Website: macys
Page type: customer-info-address
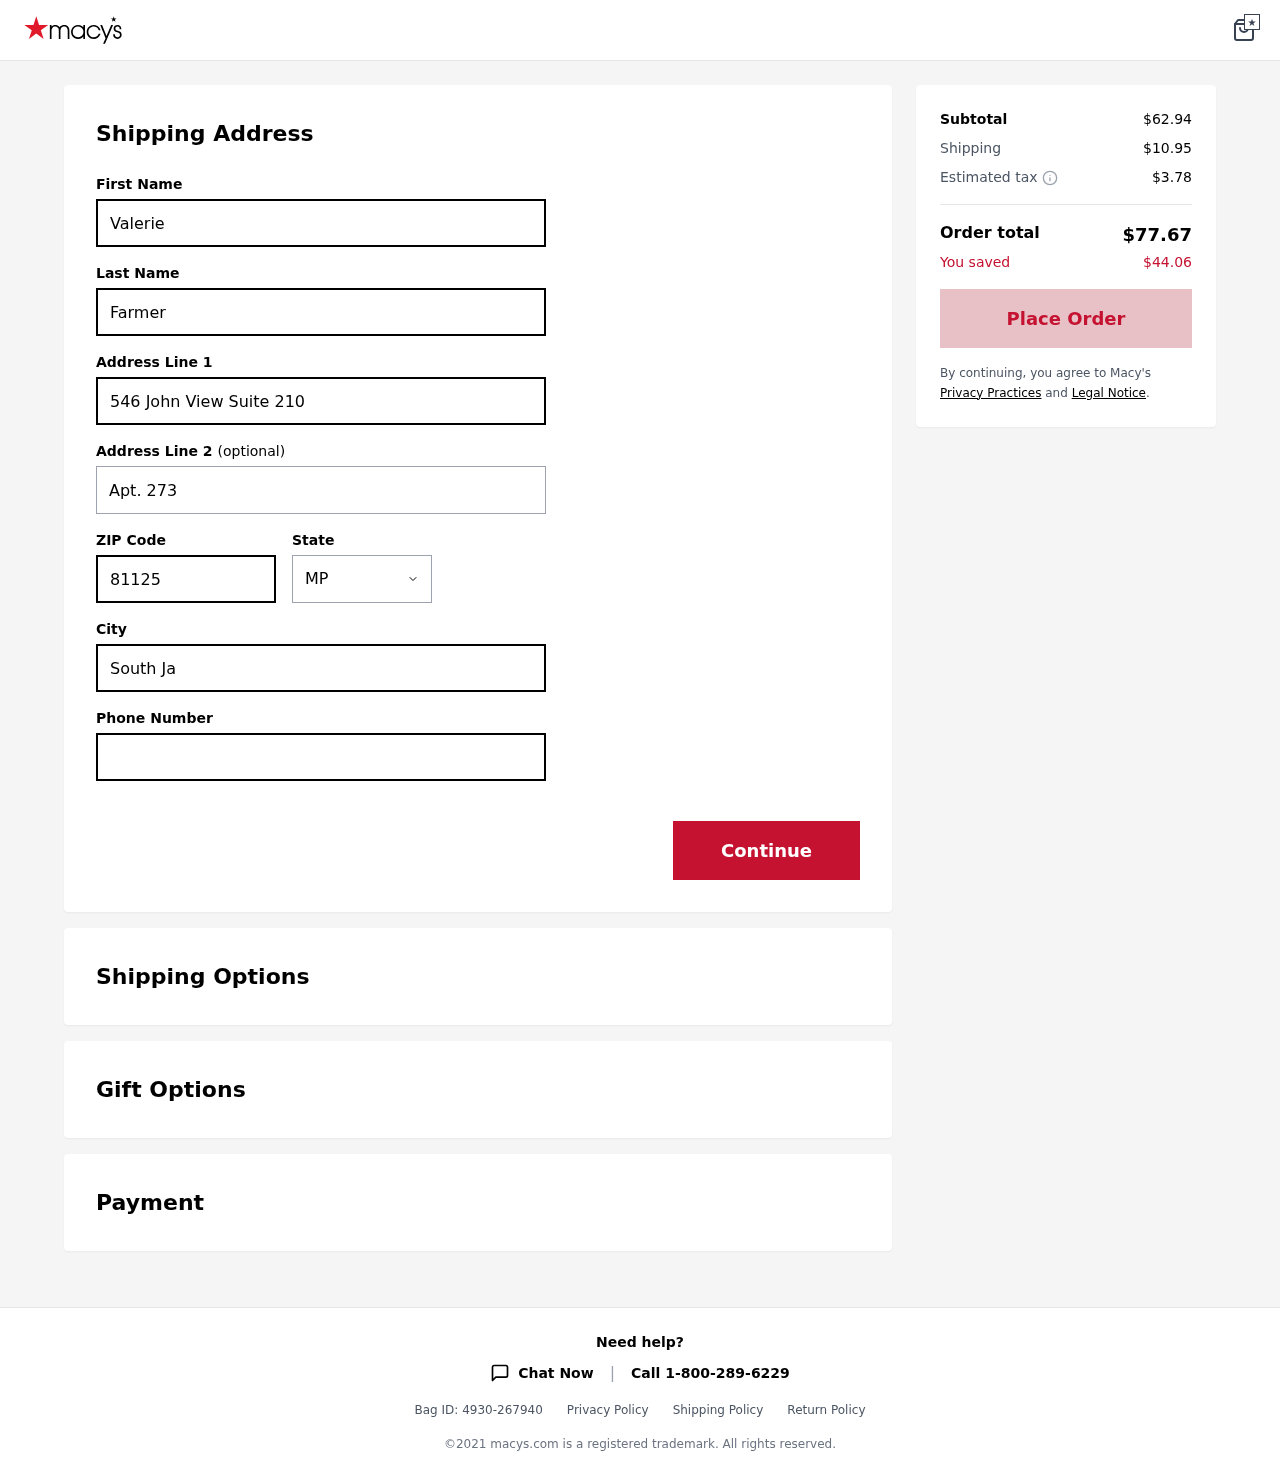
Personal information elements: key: PII_CITY
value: South Janetton
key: PII_FIRSTNAME
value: Valerie
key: PII_LASTNAME
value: Farmer
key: PII_PHONE
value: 6855421662
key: PII_POSTCODE
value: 81125
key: PII_STATE
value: MP
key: PII_STREET
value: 546 John View Suite 210
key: PII_STREET2
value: Apt. 273
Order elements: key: ORDER_SUBTOTAL
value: $62.94
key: ORDER_SHIPPING_COST
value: $10.95
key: ORDER_TAX
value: $3.78
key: ORDER_TOTAL
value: $77.67
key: ORDER_SAVINGS
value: $44.06